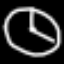
Label: clock